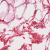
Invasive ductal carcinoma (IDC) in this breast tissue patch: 0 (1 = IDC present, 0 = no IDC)